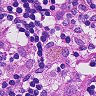
Metastatic tissue present: no